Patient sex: M
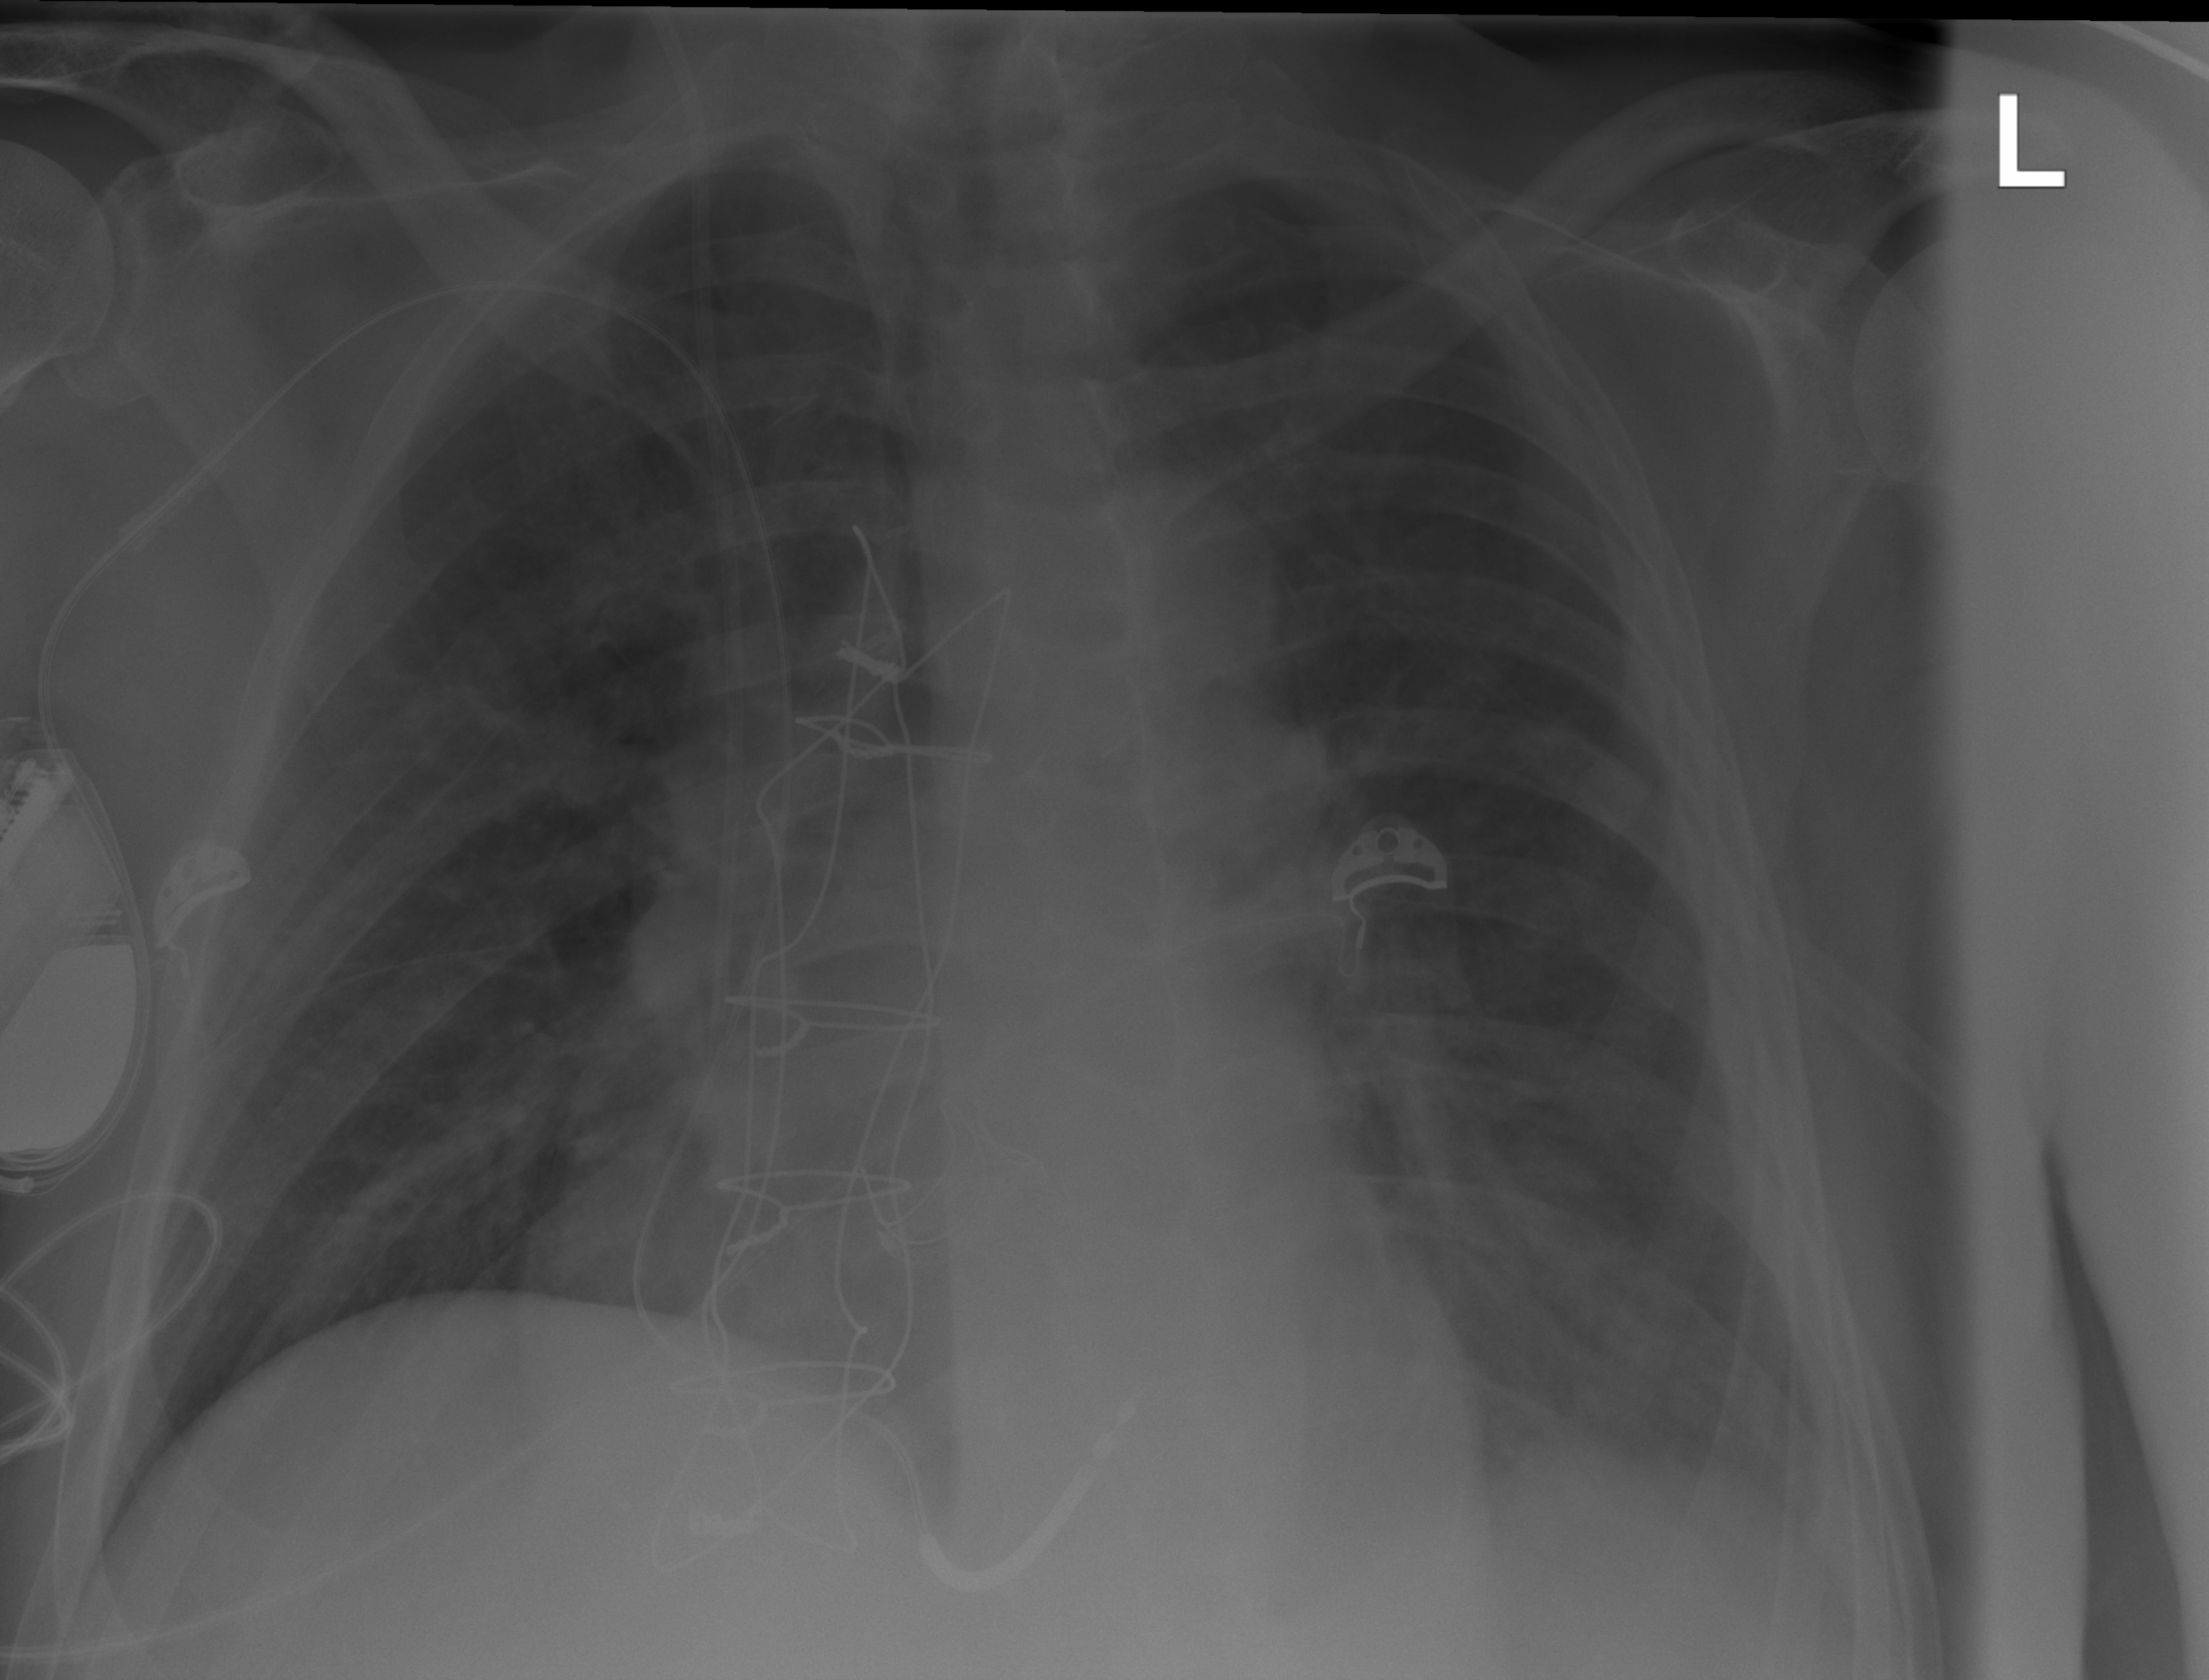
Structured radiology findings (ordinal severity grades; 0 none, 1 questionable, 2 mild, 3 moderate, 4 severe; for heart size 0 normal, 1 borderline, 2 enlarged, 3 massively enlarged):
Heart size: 0
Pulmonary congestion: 0
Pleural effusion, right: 0
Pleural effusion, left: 2
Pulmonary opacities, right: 0
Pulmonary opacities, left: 1
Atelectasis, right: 0
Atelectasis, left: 0